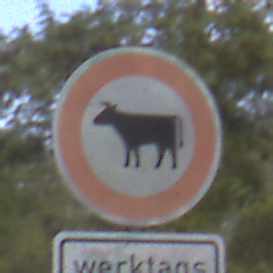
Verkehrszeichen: VerbotViehtrieb
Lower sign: ZeitangabenMitBeschraenkungAufWochentage7
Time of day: MorningAfternoon
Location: Outdoor (Urban)
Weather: PartlyCloudy
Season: NotSpecified
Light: Natural